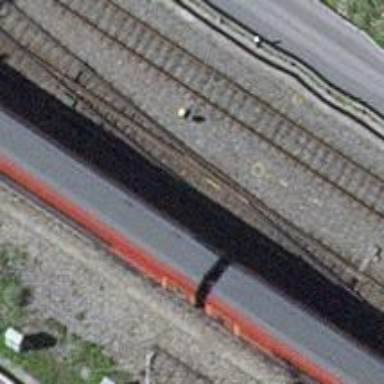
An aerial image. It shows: Railway switch.